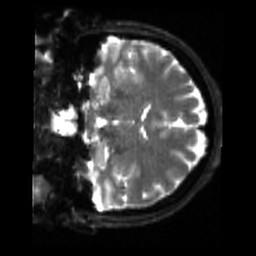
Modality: sbref
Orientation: coronal
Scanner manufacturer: siemens
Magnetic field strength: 3 T
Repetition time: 4 s
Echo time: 0.0594 s